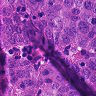
Metastatic tissue present: yes